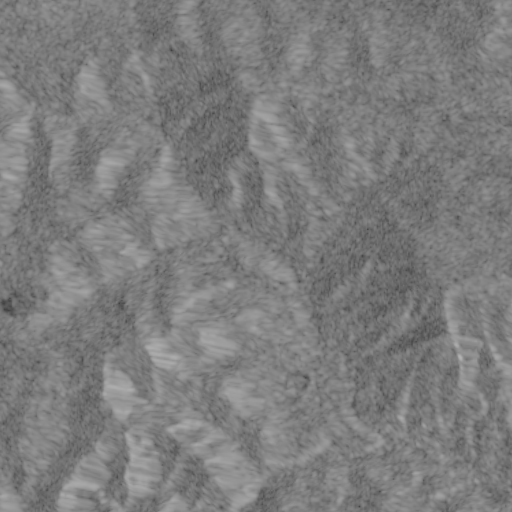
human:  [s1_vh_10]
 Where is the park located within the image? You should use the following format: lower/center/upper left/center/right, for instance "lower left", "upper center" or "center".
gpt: The park is located in the lower right of the image.
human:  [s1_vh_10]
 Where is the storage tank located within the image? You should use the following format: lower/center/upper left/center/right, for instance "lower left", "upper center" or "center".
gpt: The storage tank is located in the lower right of the image.
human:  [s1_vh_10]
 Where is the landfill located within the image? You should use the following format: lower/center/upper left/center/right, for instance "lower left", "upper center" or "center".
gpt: There is no landfill in the image.

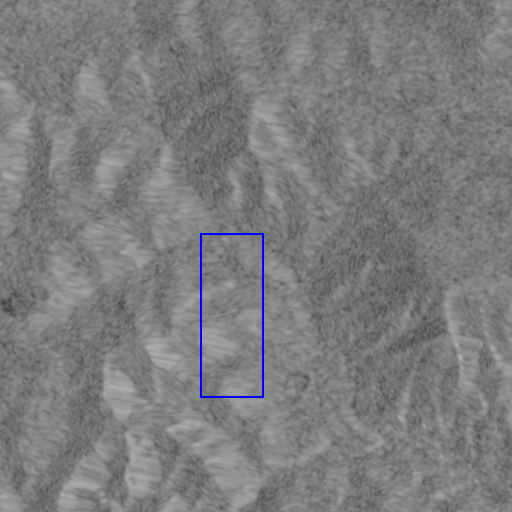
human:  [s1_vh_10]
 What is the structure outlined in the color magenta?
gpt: There is no magenta outline.
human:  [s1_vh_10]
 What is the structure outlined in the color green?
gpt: There is no structure outlined in green.